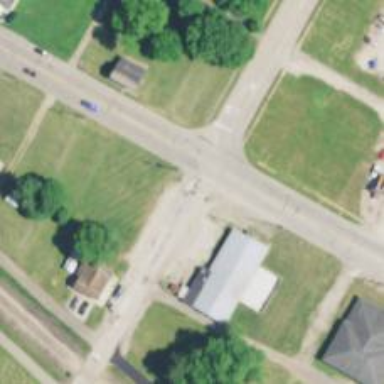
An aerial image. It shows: Road with stop sign.